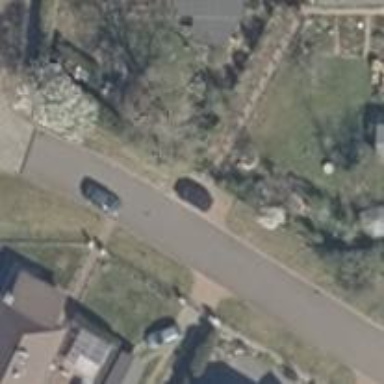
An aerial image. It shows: Residential road with asphalt surface.